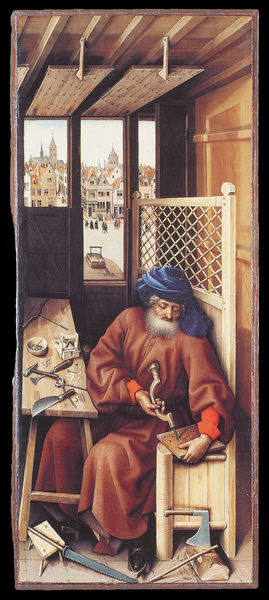
Titel: Tryptichon mit der Verkündigung
Künstler: Robert Campin
Institution: New York, The Metropolitan Museum of  Art
Schlagwörter: blau, mann, sitzen, stadt, braun, fenster, grau, holz, tisch, ausblick, blick, rot, bart, messer, innenraum, häuser, gitter, boden, aussicht, laden, platz, bank, schemel, nägel, fensterladen, löcher, handwerker, hobel, schreiner, späne, säge, tischler, werkstatt, werkzeug, hammer, beil, turban, hacke, bauen, werkstadt, bildhauer, panele, hieronymus, werkbank, werkzeuge, bohrer, stecher, werkeln, handbohrer, beitl, stichl, stpanele